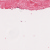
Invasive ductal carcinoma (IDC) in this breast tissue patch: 0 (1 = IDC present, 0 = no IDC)